Interaction volume radius: 5 \u00c5
Interaction volume height: 25 \u00c5
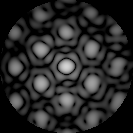
Disorder parameter: 0.2834